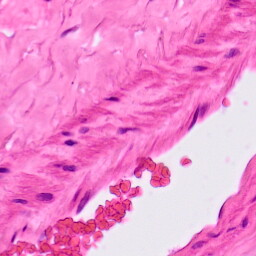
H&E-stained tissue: Lung